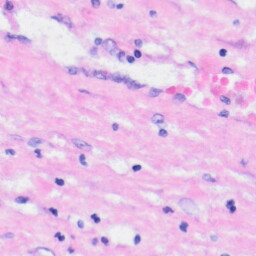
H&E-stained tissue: Liver